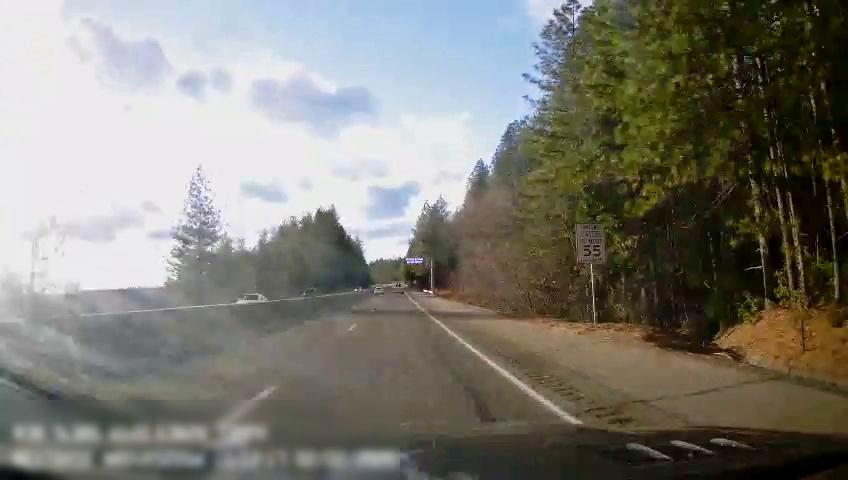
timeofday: Day
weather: Sunny
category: Drivable Space
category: Vehicles | Van
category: Vehicles | Car
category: Vehicles | Car
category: Vehicles | SUV
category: Lanes | Current Lane
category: Lanes | Alternate Lane
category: Traffic | Signs
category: Traffic | Signs